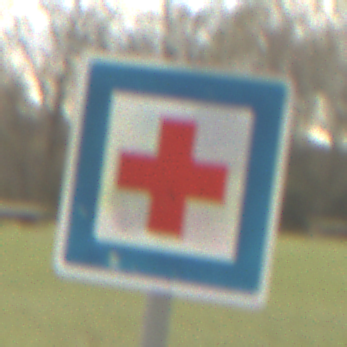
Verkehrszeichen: ErsteHilfe
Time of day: MorningAfternoon
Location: Outdoor (Suburban)
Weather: Overcast
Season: NotSpecified
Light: Natural